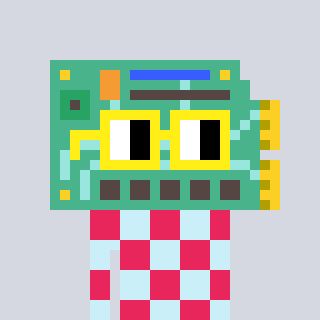
a pixel art character with square yellow glasses, a chipboard-shaped head and a cold-colored body on a cool background